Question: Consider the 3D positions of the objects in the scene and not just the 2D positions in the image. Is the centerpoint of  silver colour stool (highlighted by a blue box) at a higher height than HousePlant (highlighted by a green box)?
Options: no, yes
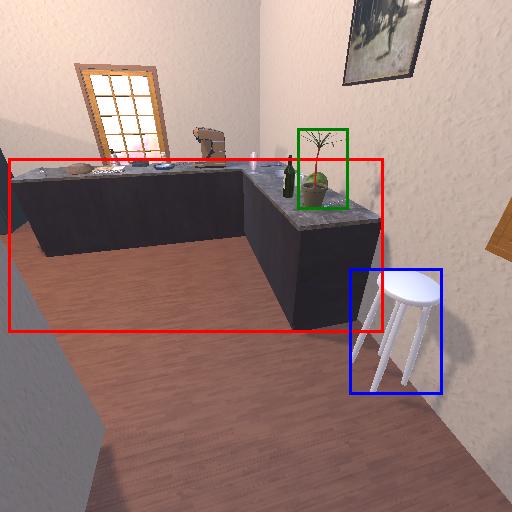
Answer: no